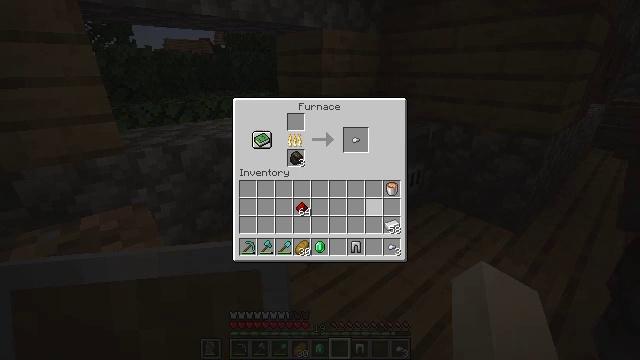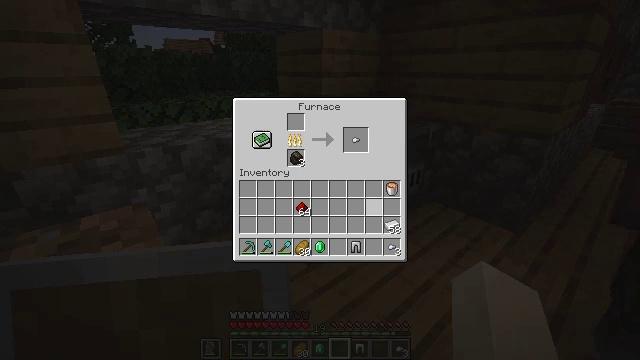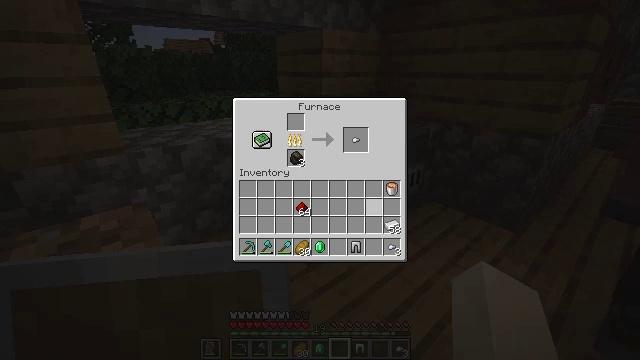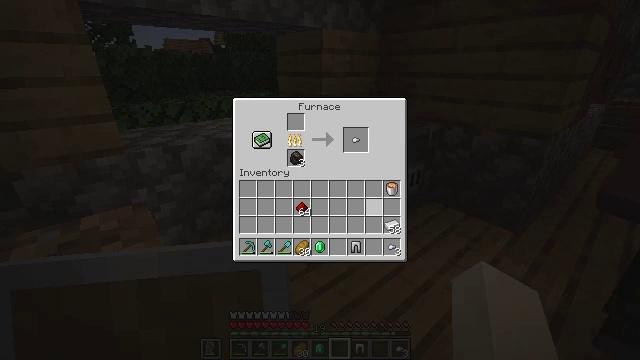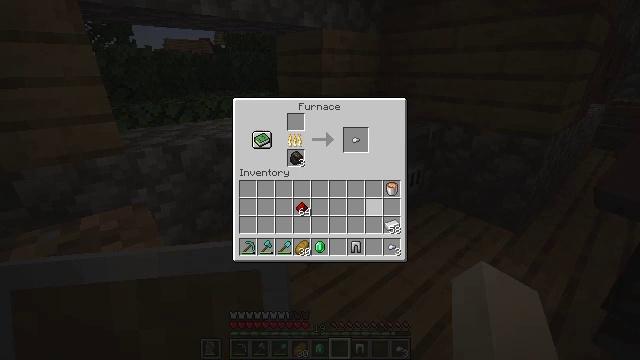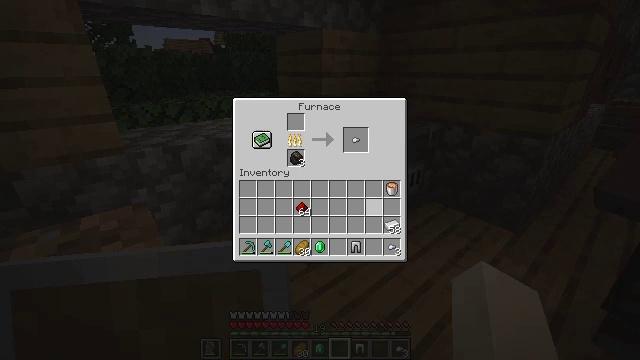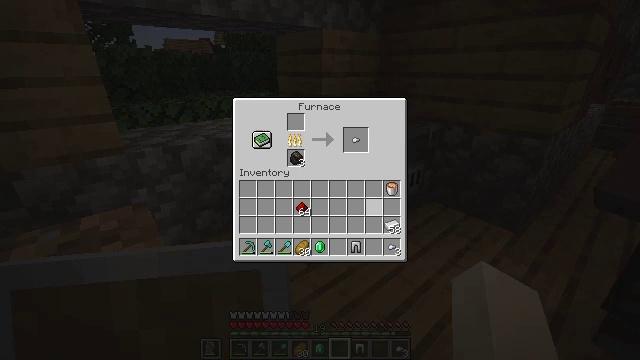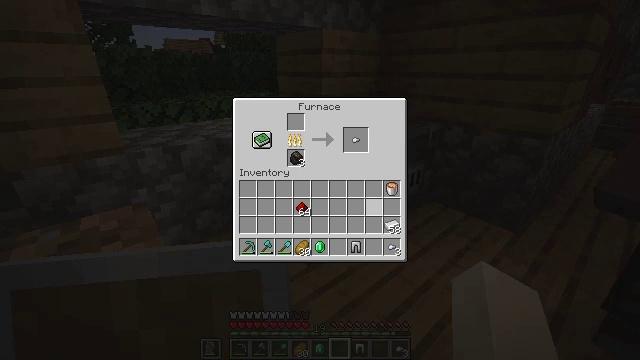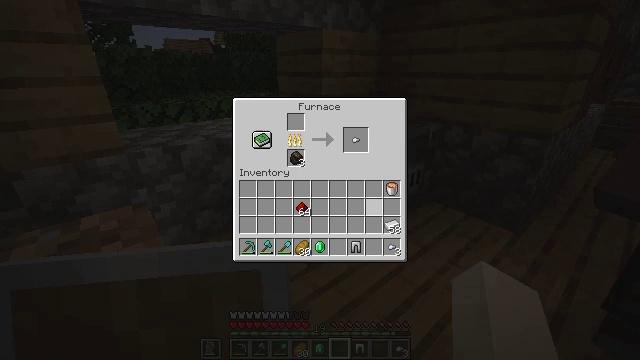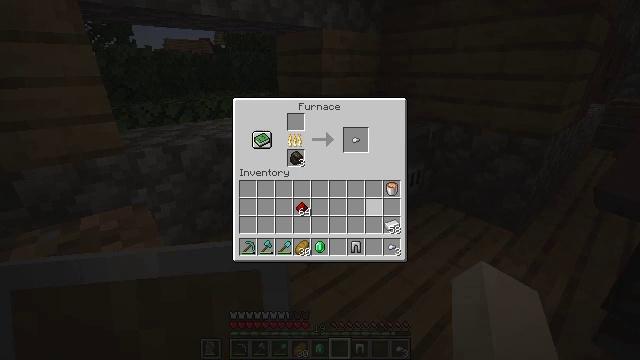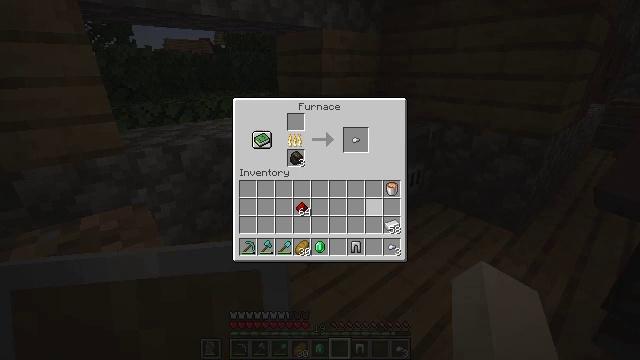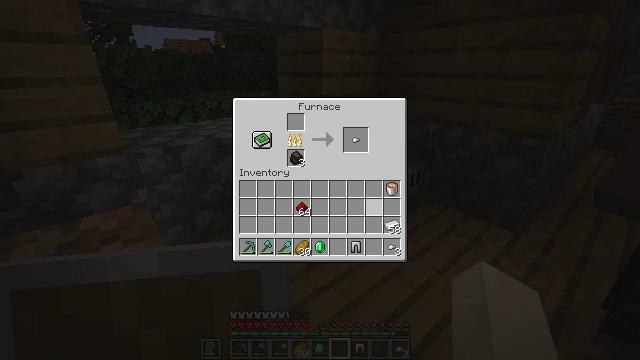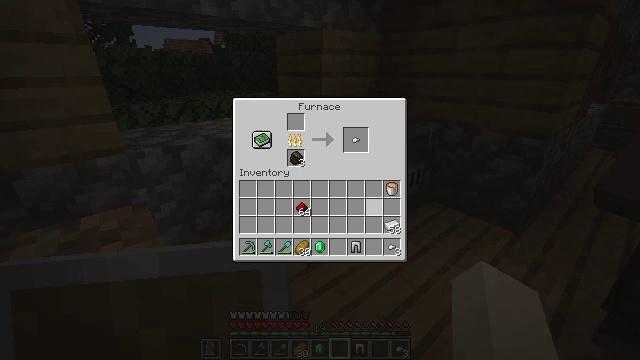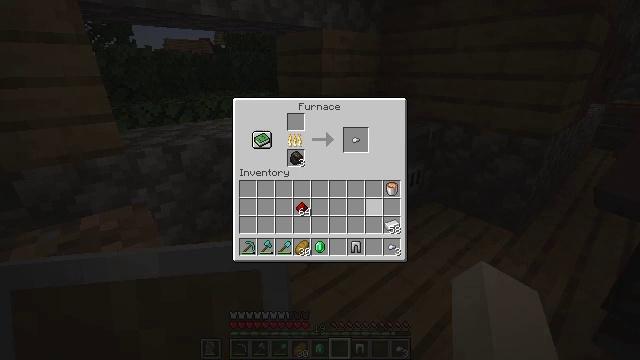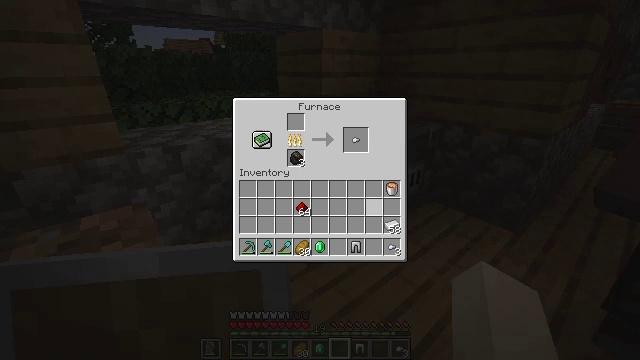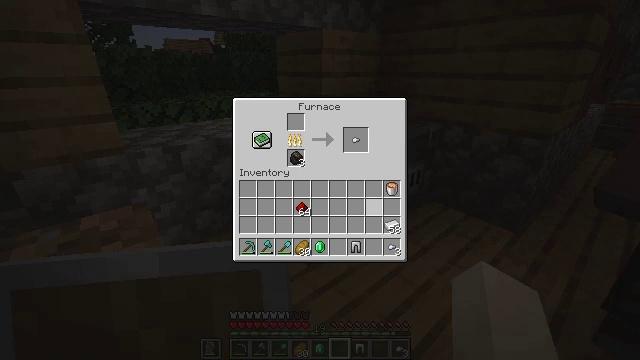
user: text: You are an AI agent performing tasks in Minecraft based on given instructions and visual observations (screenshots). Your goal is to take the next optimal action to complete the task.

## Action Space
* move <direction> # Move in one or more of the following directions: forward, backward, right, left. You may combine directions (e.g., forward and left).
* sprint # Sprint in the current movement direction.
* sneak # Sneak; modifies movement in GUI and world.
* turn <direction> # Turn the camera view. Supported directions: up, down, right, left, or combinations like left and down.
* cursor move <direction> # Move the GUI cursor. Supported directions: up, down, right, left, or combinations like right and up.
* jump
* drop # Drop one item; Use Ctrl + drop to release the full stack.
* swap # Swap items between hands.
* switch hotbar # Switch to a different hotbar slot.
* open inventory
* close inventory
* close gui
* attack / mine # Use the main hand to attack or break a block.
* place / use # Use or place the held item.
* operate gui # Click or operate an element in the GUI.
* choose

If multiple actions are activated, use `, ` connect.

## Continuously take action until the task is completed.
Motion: motion action
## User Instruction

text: Break down iron ingot in the crafting table to get iron nugget.
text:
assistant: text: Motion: no_op
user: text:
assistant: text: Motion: no_op
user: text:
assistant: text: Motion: no_op
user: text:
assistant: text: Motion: no_op
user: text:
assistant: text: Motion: no_op
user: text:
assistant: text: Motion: no_op
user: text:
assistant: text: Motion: no_op
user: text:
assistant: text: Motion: no_op
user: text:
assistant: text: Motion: no_op
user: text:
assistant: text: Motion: no_op
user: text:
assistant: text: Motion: no_op
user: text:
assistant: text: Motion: no_op
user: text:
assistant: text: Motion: no_op
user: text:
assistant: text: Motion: no_op
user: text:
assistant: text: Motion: no_op
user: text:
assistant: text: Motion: no_op
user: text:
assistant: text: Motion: no_op
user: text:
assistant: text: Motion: no_op
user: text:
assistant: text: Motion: no_op
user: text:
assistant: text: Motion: no_op
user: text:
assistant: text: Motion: no_op
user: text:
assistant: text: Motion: no_op
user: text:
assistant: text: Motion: no_op
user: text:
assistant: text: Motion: no_op
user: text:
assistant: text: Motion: no_op
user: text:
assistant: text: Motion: no_op
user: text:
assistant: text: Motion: no_op
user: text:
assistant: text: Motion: no_op
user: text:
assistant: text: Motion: no_op
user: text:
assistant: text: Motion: no_op